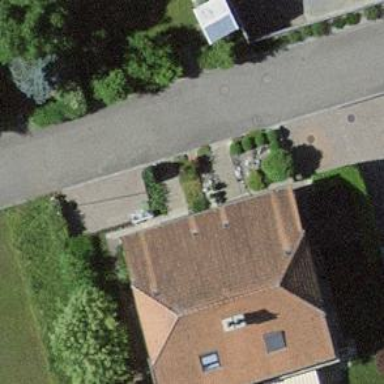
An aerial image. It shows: Residential building with half-hipped roof shape.